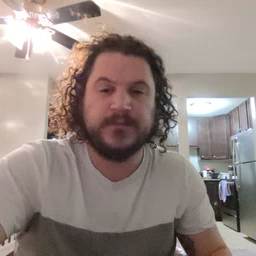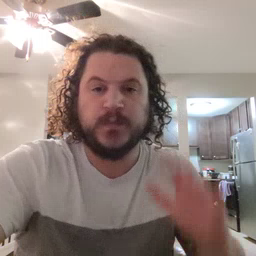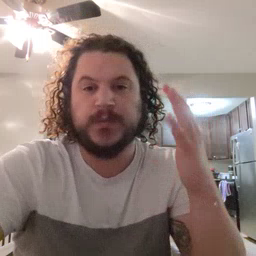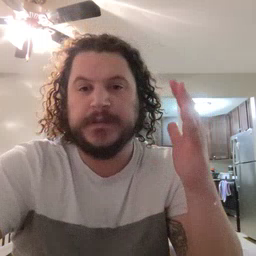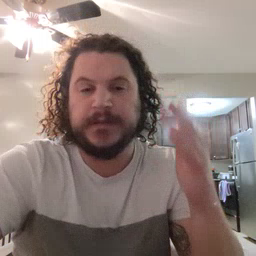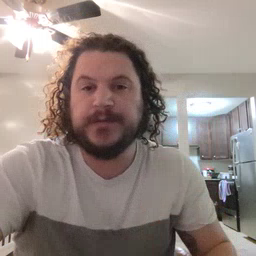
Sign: tree